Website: macys
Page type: billing-address
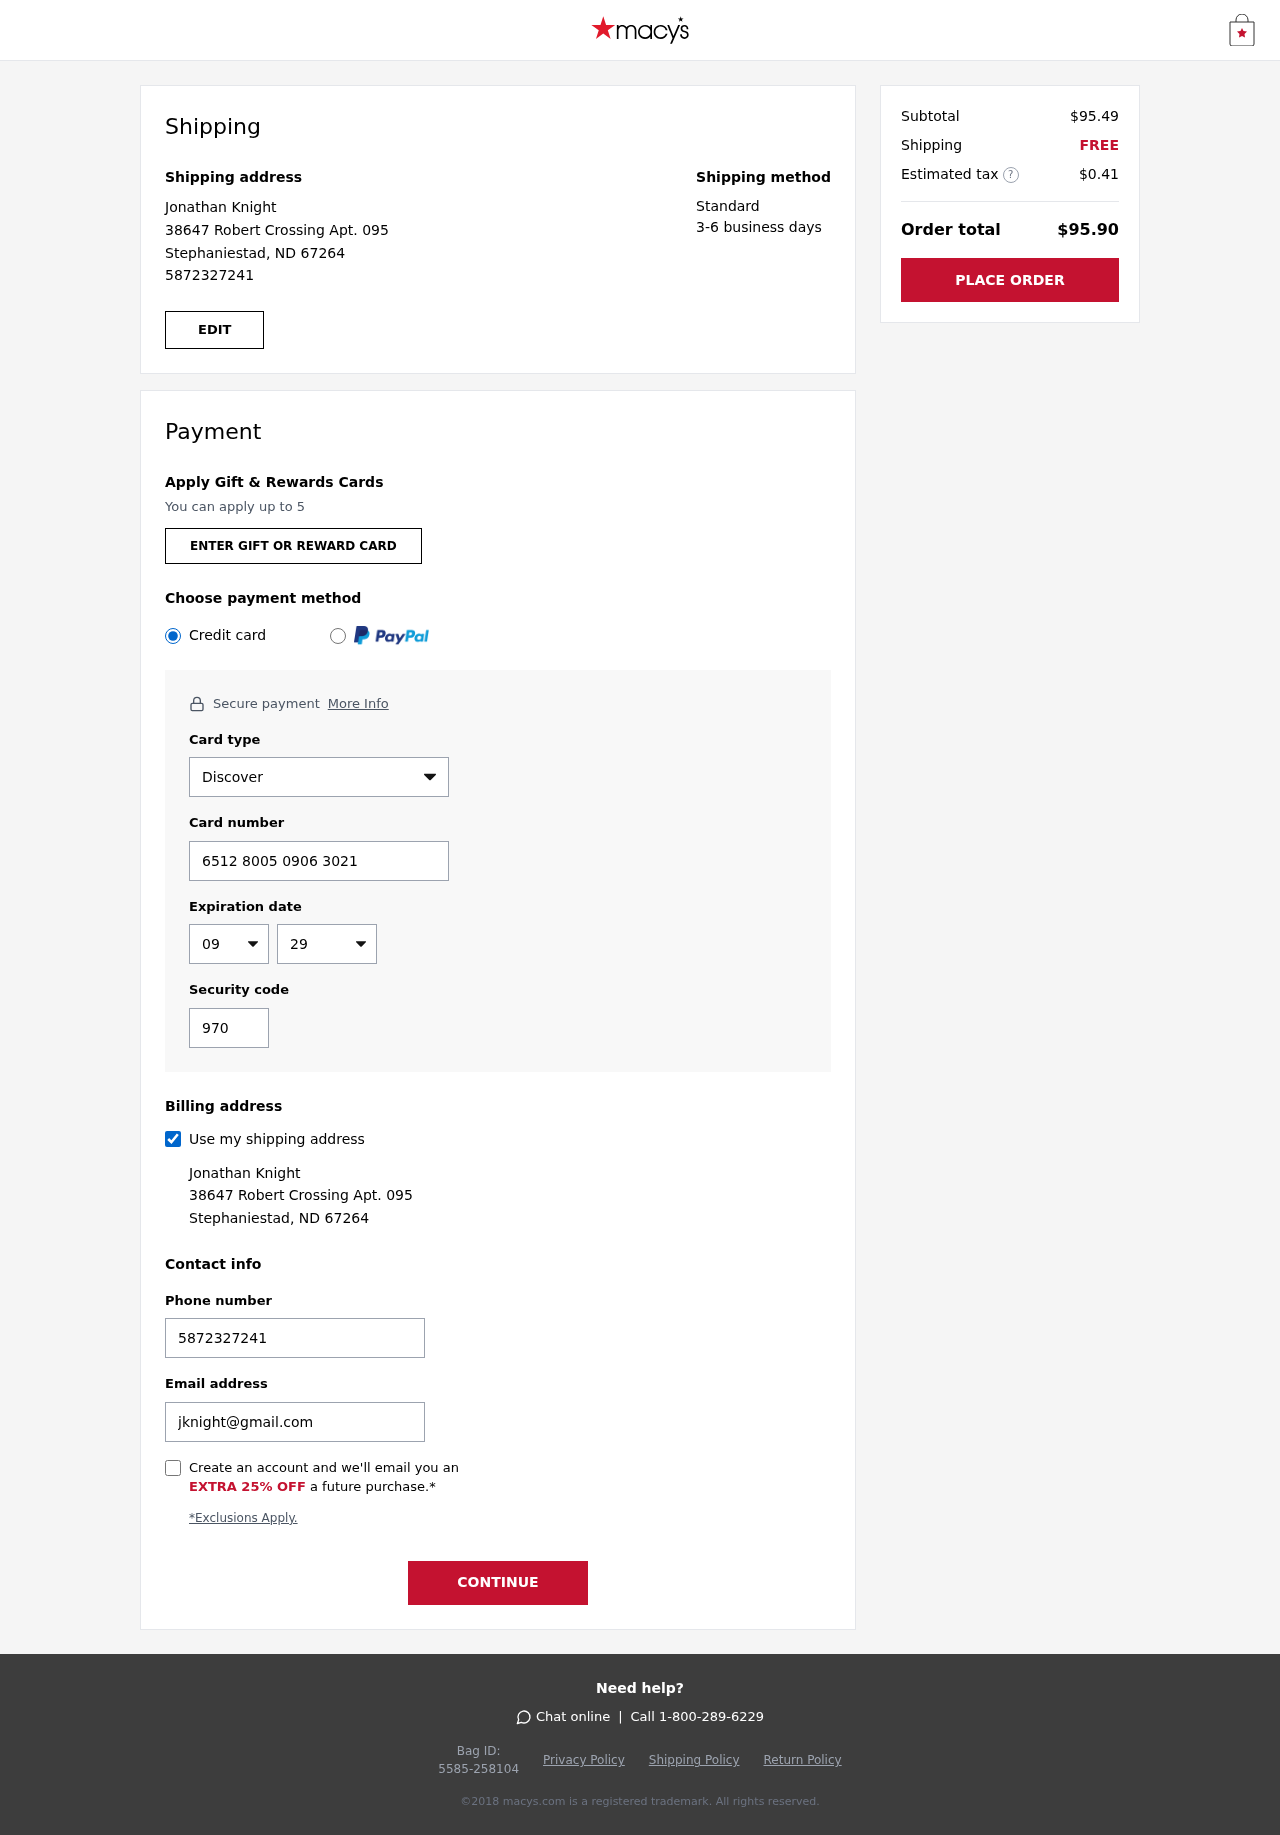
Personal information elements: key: PII_CARD_CVV
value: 970
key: PII_CARD_EXPIRY_MONTH
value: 09
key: PII_CARD_EXPIRY_YEAR
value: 29
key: PII_CARD_NUMBER
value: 6512 8005 0906 3021
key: PII_CARD_TYPE
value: Discover
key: PII_EMAIL
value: jknight@gmail.com
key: PII_FULLNAME
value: Jonathan Knight
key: PII_PHONE
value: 5872327241
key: PII_STREET
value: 38647 Robert Crossing Apt. 095
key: PII_CITY_STATE_ZIP
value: Stephaniestad, ND 67264
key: PII_FIRSTNAME
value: Jonathan
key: PII_LASTNAME
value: Knight
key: PII_FULLNAME2
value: Jonathan Knight
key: PII_FULLNAME3
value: Jonathan Knight
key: PII_FIRSTNAME2
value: Jonathan
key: PII_FIRSTNAME3
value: Jonathan
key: PII_LASTNAME2
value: Knight
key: PII_LASTNAME3
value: Knight
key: PII_FIRSTNAME_DERIVED
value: Jonathan
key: PII_LASTNAME_DERIVED
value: Knight
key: PII_FULLNAME_DERIVED
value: Jonathan Knight
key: PII_NAME_FULL_DERIVED
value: Jonathan Knight
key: PII_STREET2
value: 38647 Robert Crossing Apt. 095
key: PII_PHONE2
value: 5872327241
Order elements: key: ORDER_SUBTOTAL
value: $95.49
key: ORDER_SHIPPING_COST
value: FREE
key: ORDER_TAX
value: $0.41
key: ORDER_TOTAL
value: $95.90